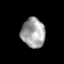
Tissue: prostate
Cell type: Myeloid cells
Senescence score: 0.3552
Nuclear area (px): 689
Mean DAPI intensity: 159.94